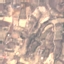
Land use / land cover: PermanentCrop